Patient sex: M
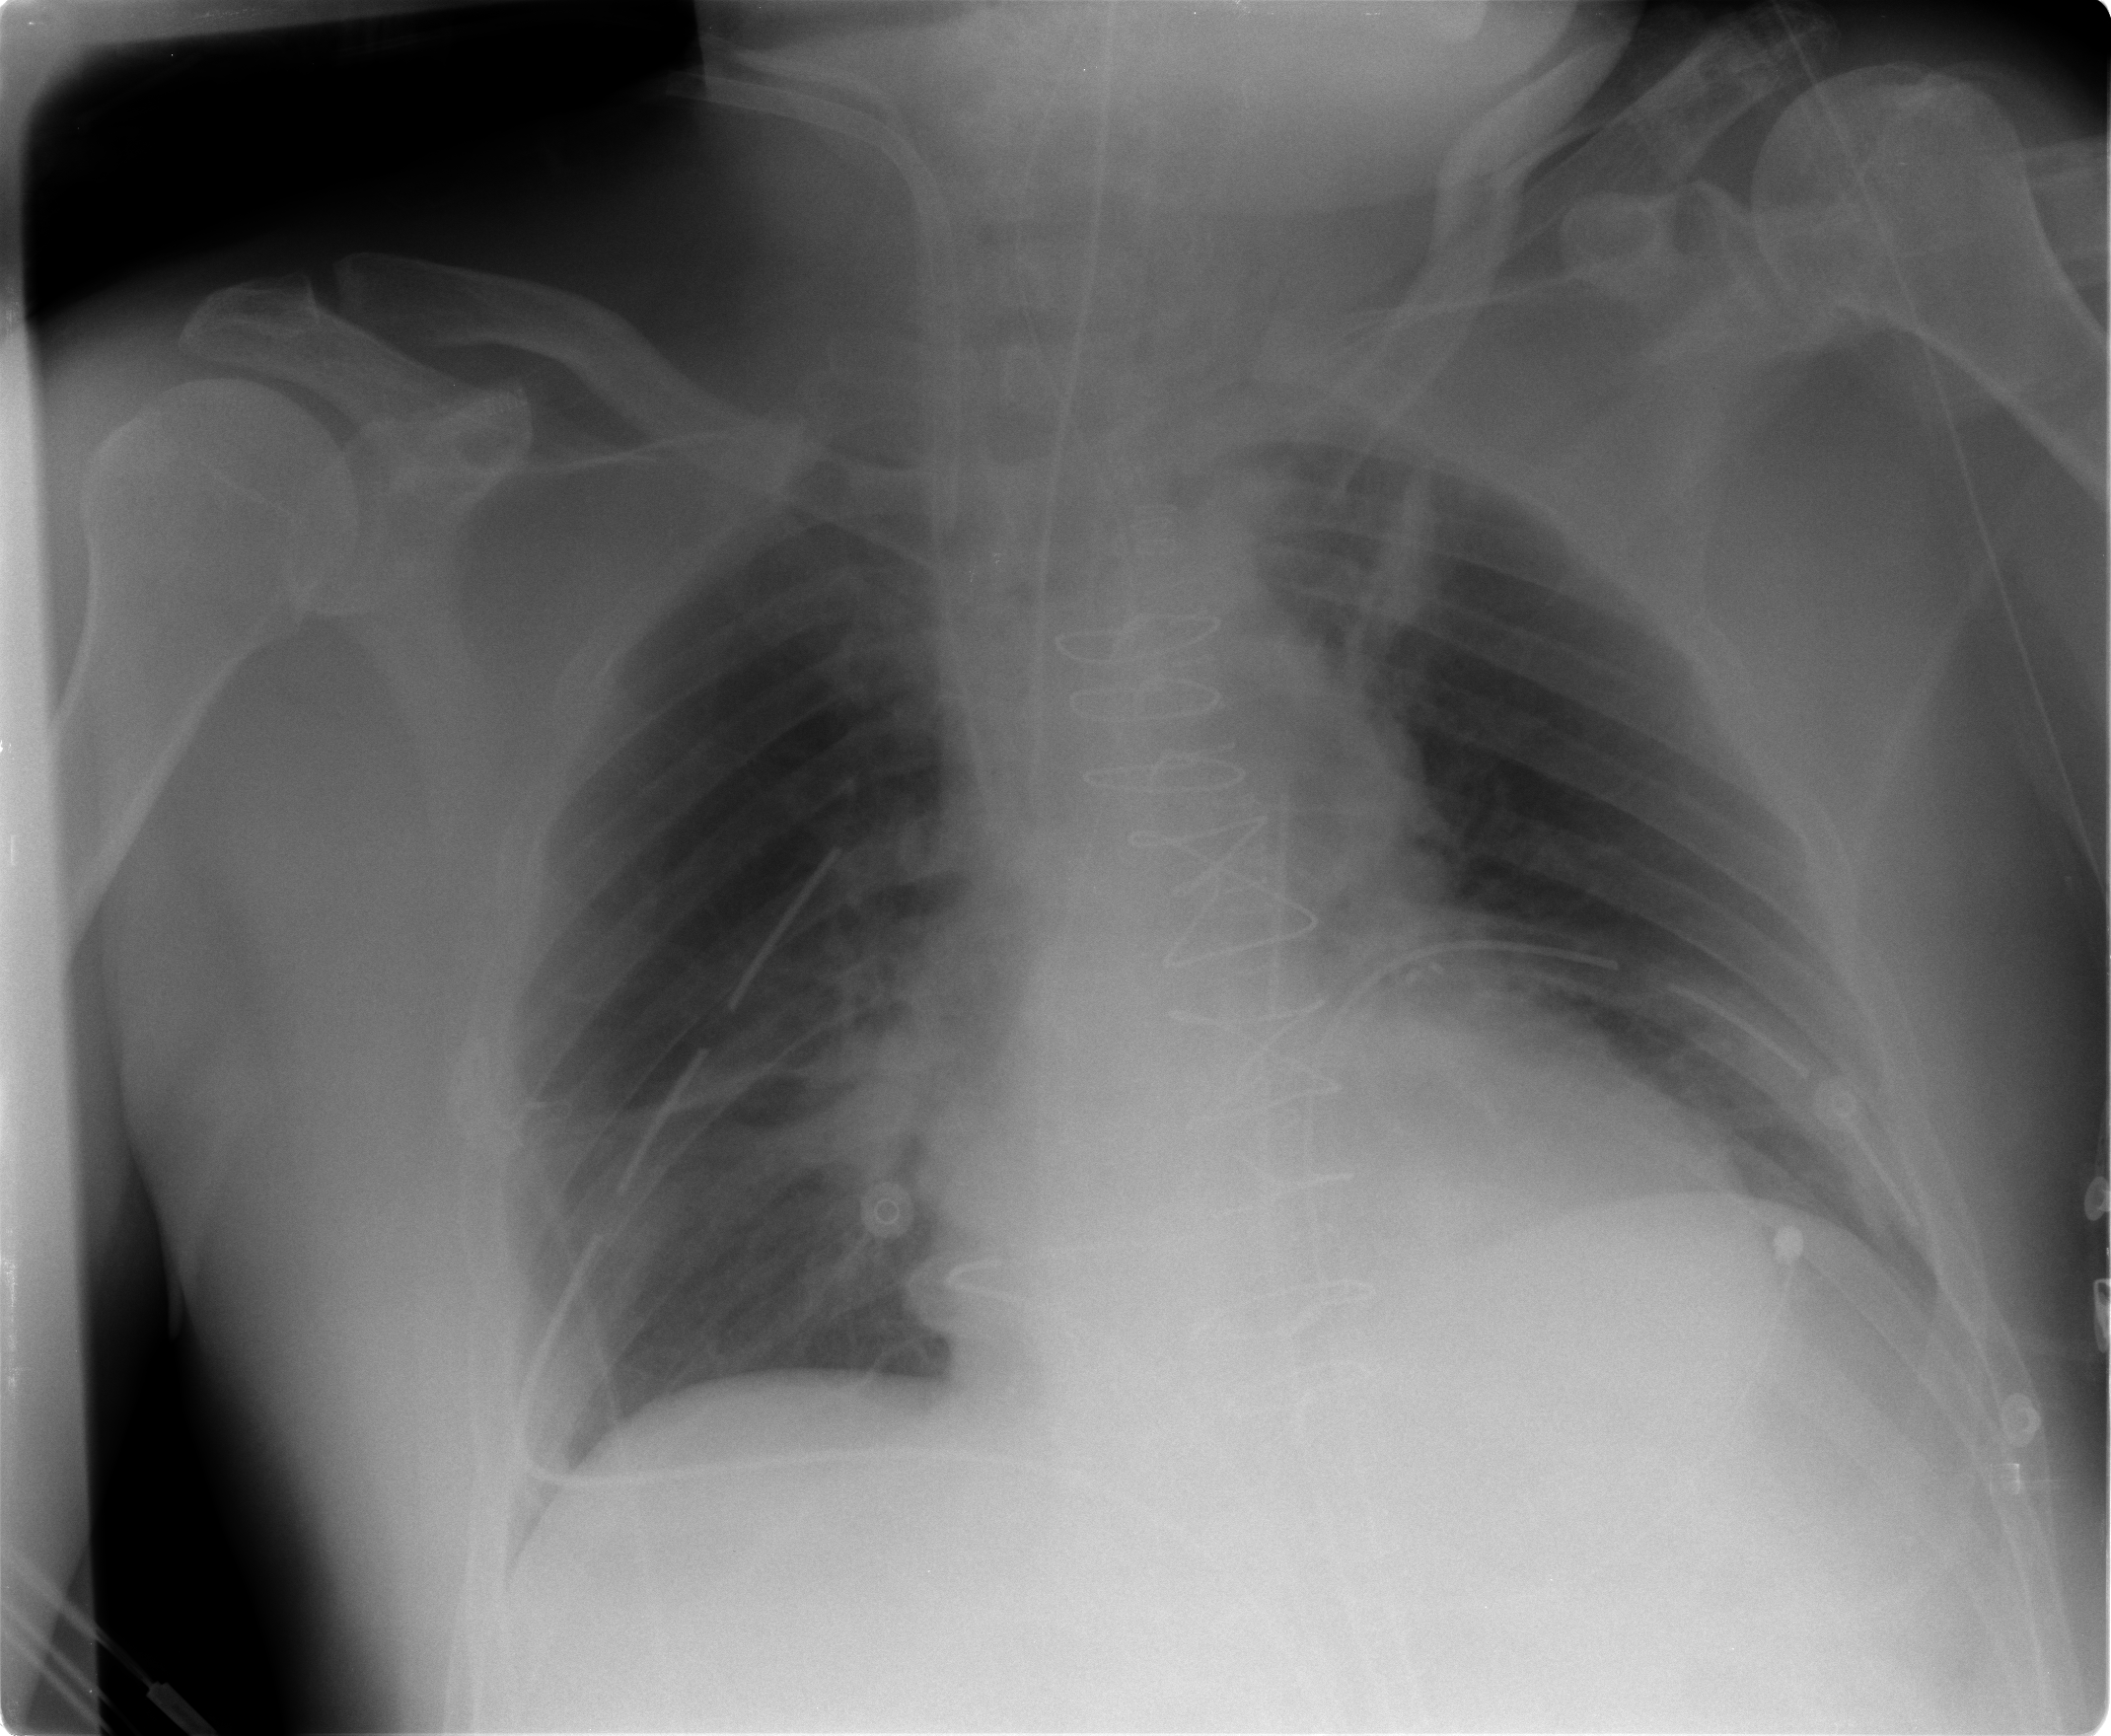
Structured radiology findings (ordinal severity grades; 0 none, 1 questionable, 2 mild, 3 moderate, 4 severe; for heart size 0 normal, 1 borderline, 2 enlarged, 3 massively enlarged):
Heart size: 2
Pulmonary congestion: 0
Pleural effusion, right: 0
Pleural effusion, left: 0
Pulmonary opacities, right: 0
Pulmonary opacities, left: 0
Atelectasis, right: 1
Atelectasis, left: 1